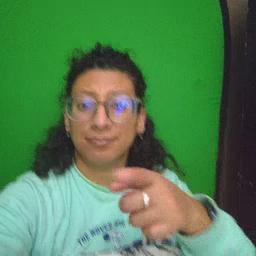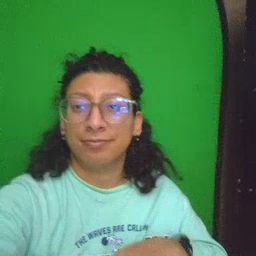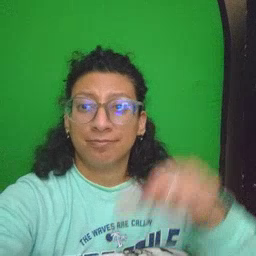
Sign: man